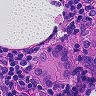
Metastatic tissue present: no